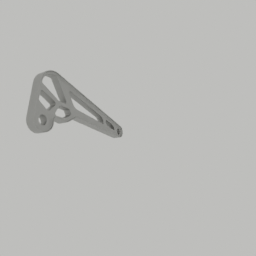
Label: mechanical